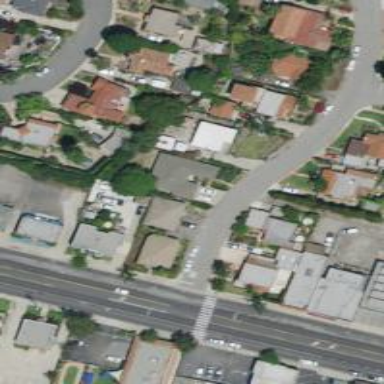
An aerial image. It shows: Alley classified as service road.